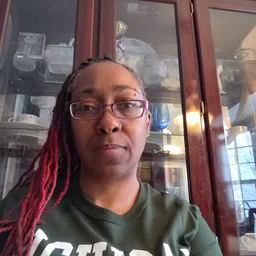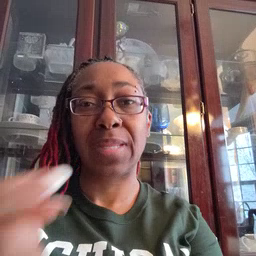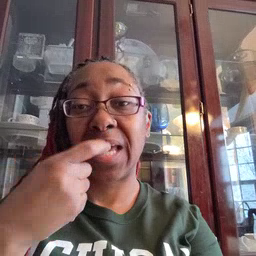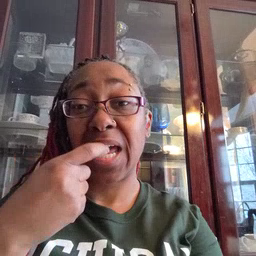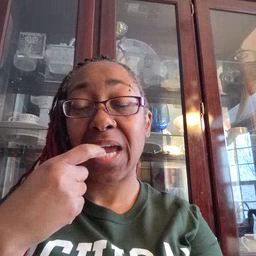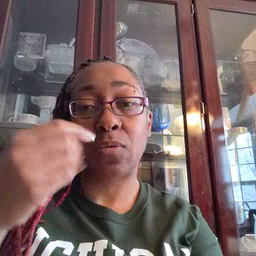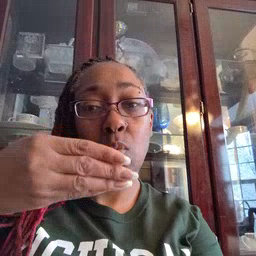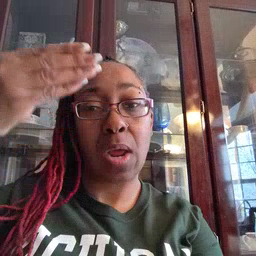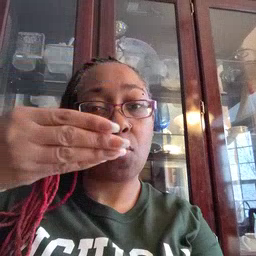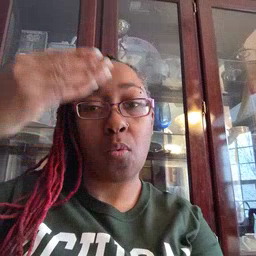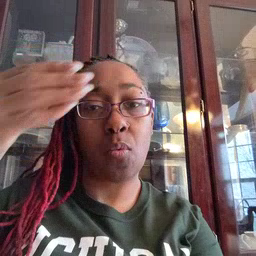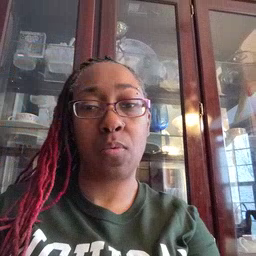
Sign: glasswindow